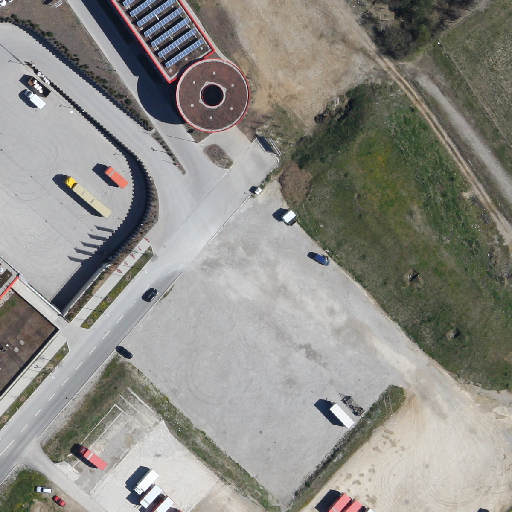
Referring expression: vehicle in the parking area